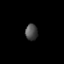
Tissue: prostate
Cell type: T cells
Senescence score: 0.2357
Nuclear area (px): 193
Mean DAPI intensity: 76.088